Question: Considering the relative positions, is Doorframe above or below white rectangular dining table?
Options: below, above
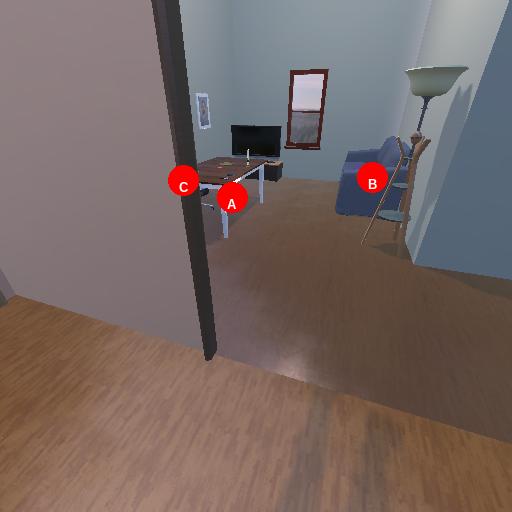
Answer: below